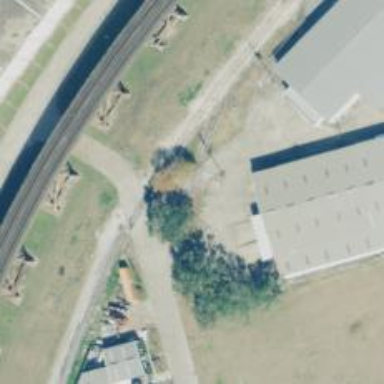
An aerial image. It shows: Abandoned railway.